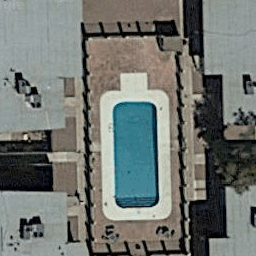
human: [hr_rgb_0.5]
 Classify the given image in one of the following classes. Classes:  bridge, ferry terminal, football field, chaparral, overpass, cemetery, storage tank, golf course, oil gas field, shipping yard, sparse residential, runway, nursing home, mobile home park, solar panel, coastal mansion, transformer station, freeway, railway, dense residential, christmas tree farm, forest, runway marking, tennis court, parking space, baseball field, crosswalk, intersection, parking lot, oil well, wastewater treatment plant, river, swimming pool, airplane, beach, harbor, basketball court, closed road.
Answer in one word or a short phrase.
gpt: swimming pool